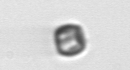
Label: Thalassiosira